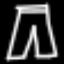
Label: pants